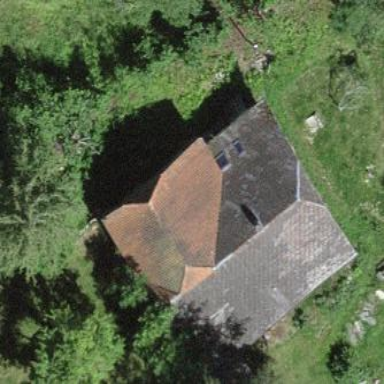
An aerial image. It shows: Farm building.